Interaction volume radius: 5 \u00c5
Interaction volume height: 10 \u00c5
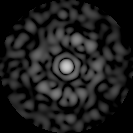
Disorder parameter: 0.8202